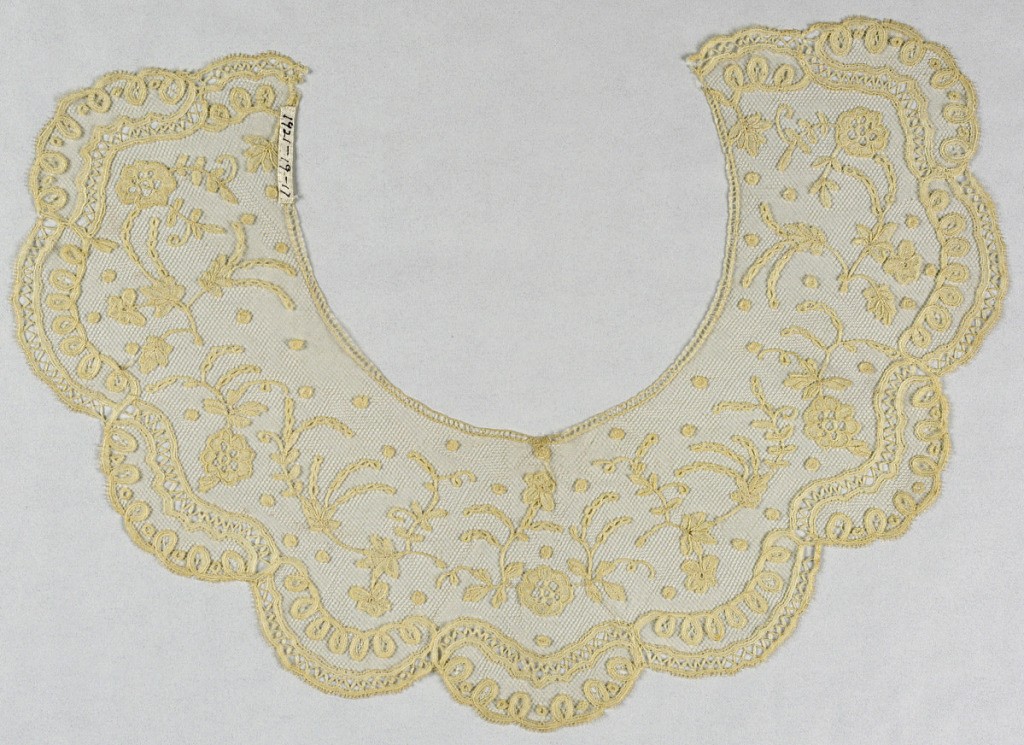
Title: Collar
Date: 19th century
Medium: linen Technique: bobbin lace appliqué on machine-made net
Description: Collar with an ornamental border and sprays of roses.